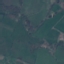
Land use / land cover: Pasture